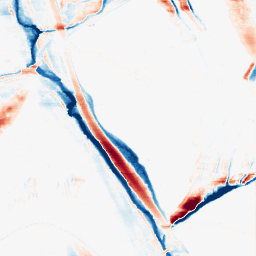
Category: morphological
Decomposition family: morphological_ellipse
Decomposition parameters: operation: average
width: 5
height: 30
Upsampling method: sinc_hamming
Upsampling parameters: scale: 2
kernel_size: 8
Upsampling scale: 2